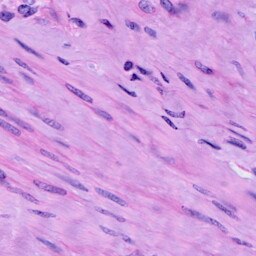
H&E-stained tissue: Cervix